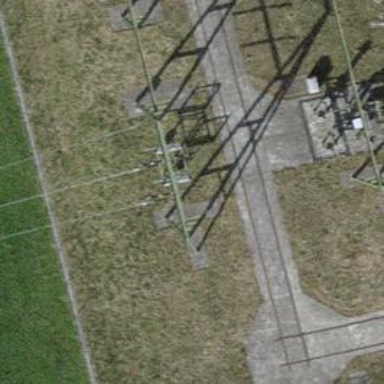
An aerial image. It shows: Power line in the image.